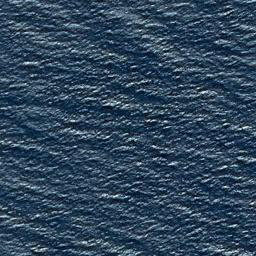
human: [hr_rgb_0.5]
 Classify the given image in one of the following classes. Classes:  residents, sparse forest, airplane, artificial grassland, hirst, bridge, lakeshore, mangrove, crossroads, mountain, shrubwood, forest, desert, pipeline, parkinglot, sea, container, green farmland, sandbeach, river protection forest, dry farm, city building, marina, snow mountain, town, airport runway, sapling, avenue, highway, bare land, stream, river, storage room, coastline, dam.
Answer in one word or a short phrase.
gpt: sea